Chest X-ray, PA view. Patient: 46 years old, sex F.
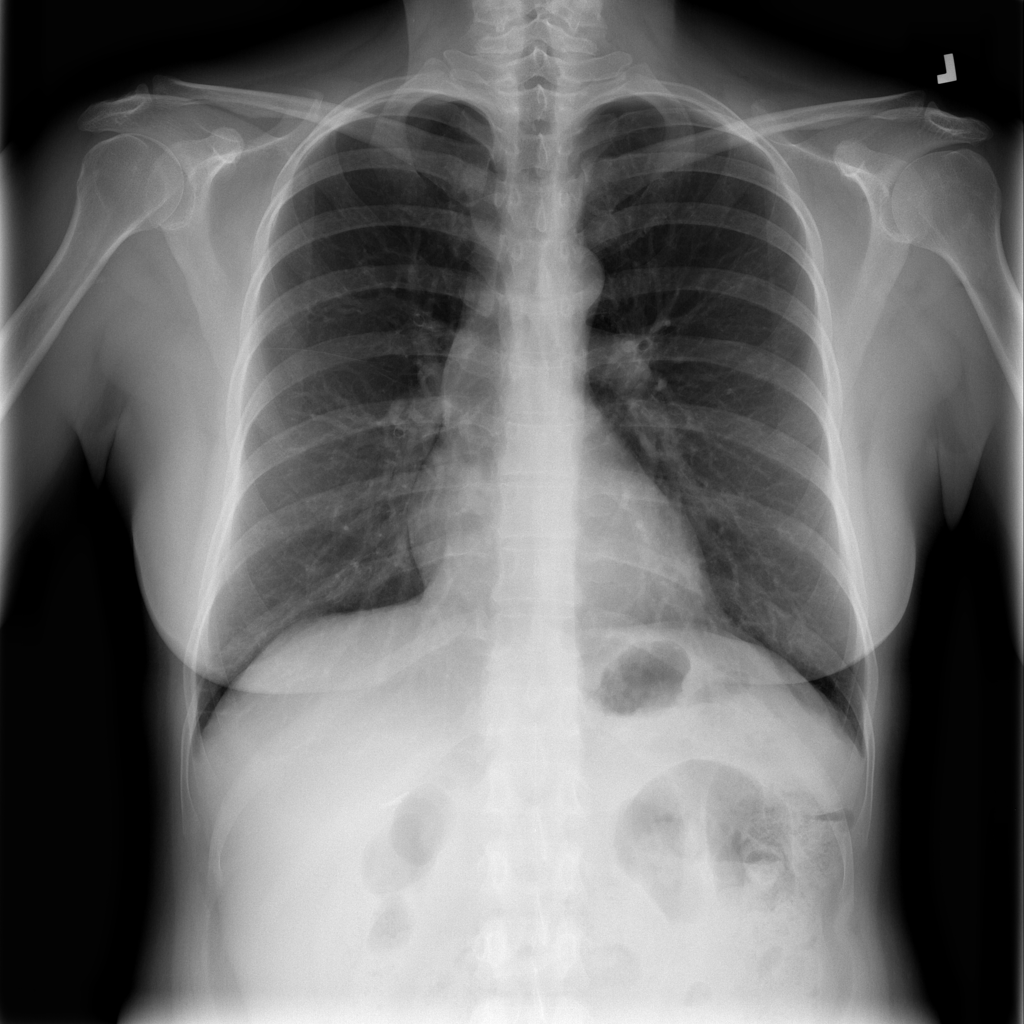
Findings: Infiltration